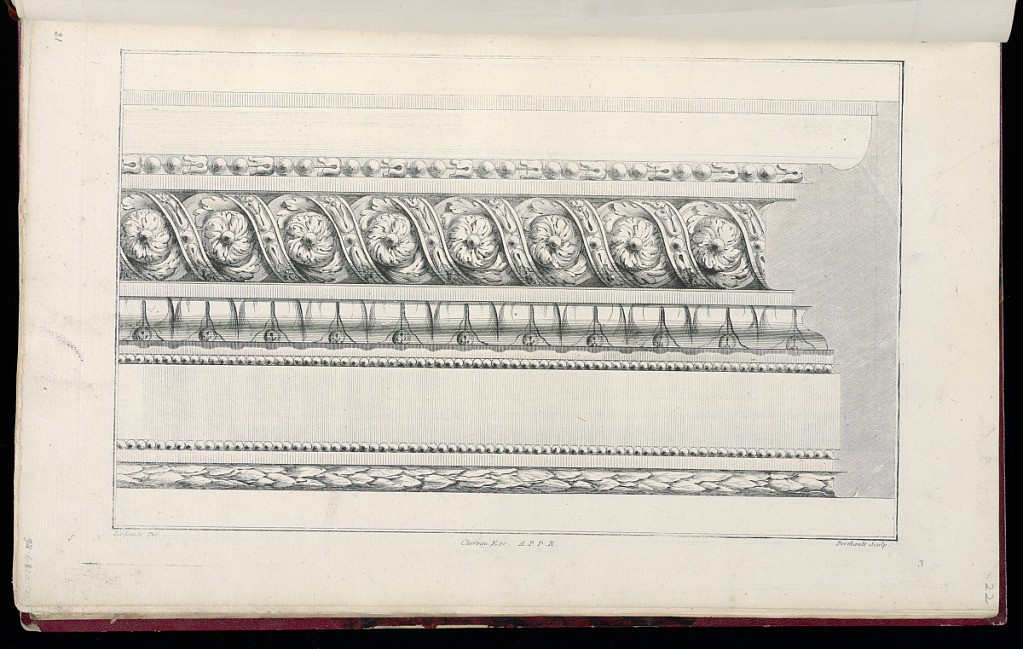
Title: Border Design with Cross-Section
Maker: Richard de Lalonde, French, active 1780–96
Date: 1785-1788
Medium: Etching on off-white laid paper
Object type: Print
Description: Border design with bands of molding and its cross section at the right. From top to bottom, the molding ornamentation consists of: bead and leaf course, a guilloche of ribbon with cabled bead and leaf and a rosette with leaves in the center, lamb's tongue with leaf-bud darts, bead courses framing a planar panel, and laurel leaf. The plate is signed and numbered.